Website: home-depot
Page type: store-pickup
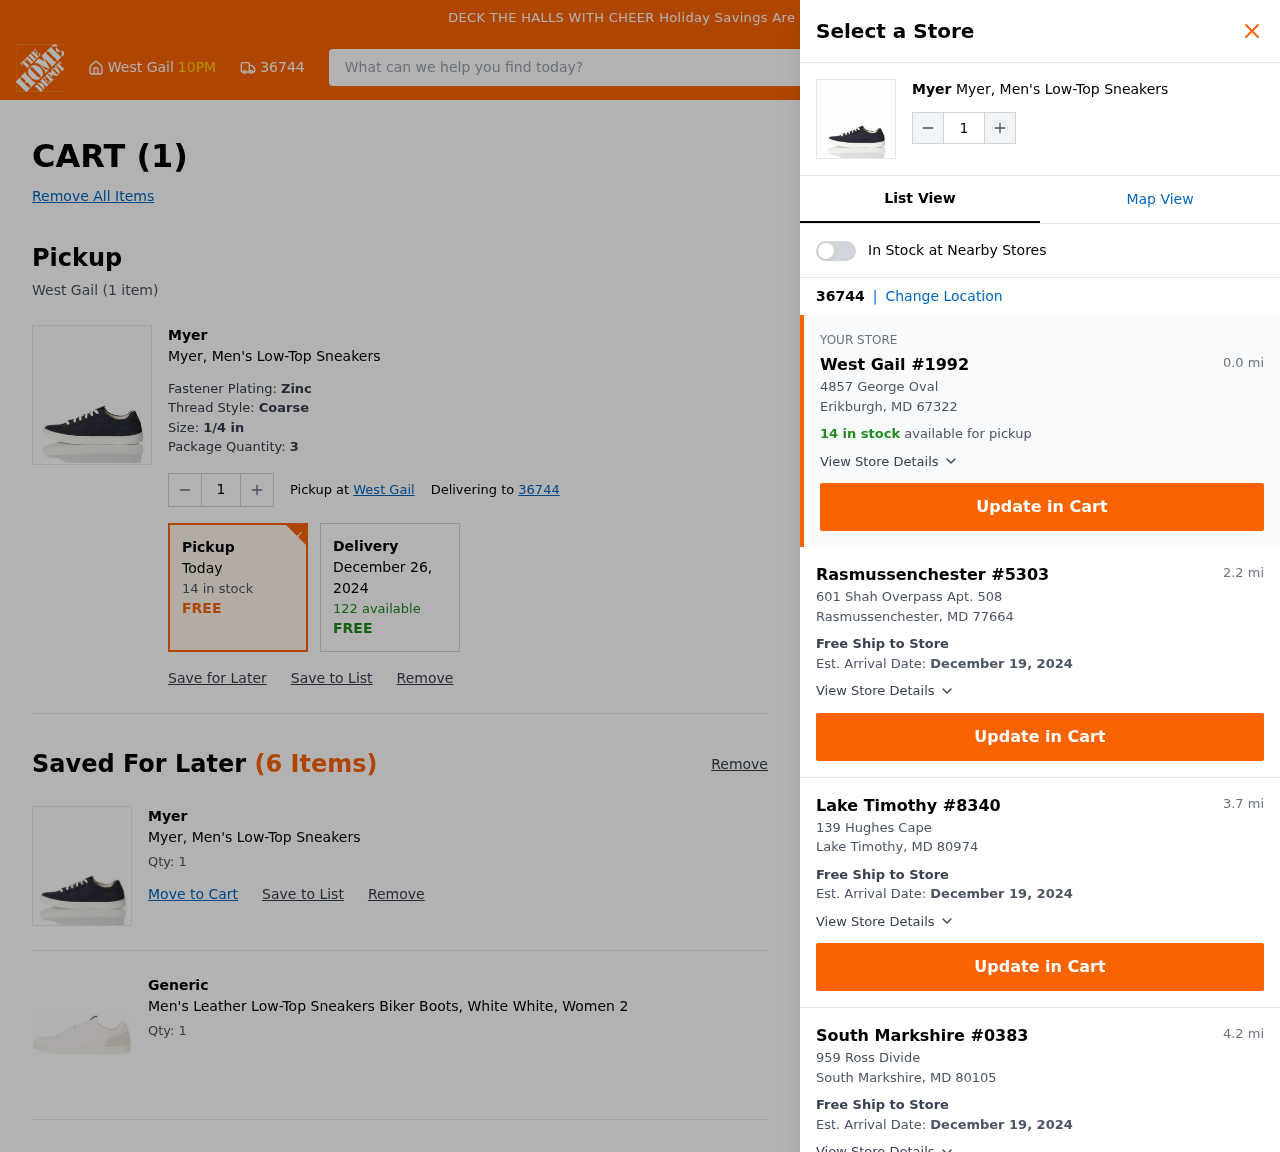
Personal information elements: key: PII_CITY
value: West Gail
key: PII_LOCATION1_CITY_STATE_ZIP
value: Erikburgh, MD 67322
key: PII_LOCATION1_STREET
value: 4857 George Oval
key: PII_LOCATION2_CITY
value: Rasmussenchester
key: PII_LOCATION2_CITY_STATE_ZIP
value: Rasmussenchester, MD 77664
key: PII_LOCATION2_STREET
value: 601 Shah Overpass Apt. 508
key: PII_LOCATION3_CITY
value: Lake Timothy
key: PII_LOCATION3_CITY_STATE_ZIP
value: Lake Timothy, MD 80974
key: PII_LOCATION3_STREET
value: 139 Hughes Cape
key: PII_LOCATION4_CITY
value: South Markshire
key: PII_LOCATION4_CITY_STATE_ZIP
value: South Markshire, MD 80105
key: PII_LOCATION4_STREET
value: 959 Ross Divide
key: PII_POSTCODE
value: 36744
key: PII_POSTCODE2
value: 36744
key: PII_POSTCODE_FULL
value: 36744
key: PII_POSTCODE_NUMERIC
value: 36744
Product elements: key: PRODUCT1_BRAND
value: Myer
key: PRODUCT1_NAME
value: Myer, Men's Low-Top Sneakers
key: PRODUCT2_BRAND
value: Generic
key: PRODUCT2_NAME
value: Men's Leather Low-Top Sneakers Biker Boots, White White, Women 2
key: PRODUCT1_BRAND2
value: Myer
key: PRODUCT1_NAME2
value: Myer, Men's Low-Top Sneakers
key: PRODUCT1_BRAND3
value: Myer
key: PRODUCT1_NAME3
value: Myer, Men's Low-Top Sneakers
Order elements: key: ORDER_NUM_ITEMS
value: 1
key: ORDER_NUM_ITEMS2
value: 1
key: ORDER_ITEM_QTY
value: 1
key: ORDER_DATE
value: Today
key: ORDER_DELIVERY_DATE
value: December 26, 2024
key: ORDER_SHIPPING_DATE
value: December 19, 2024
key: ORDER_SHIPPING_DATE2
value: December 19, 2024
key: ORDER_SHIPPING_DATE3
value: December 19, 2024
Search elements: key: HEADER_SEARCH
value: What can we help you find today?
Other elements: key: SAVED_ITEM1_QTY
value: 1
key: SAVED_ITEM2_QTY
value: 1